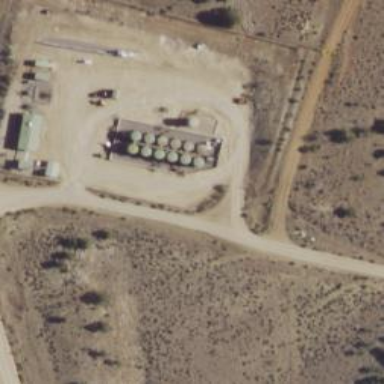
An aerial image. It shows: Storage tank that is man-made.